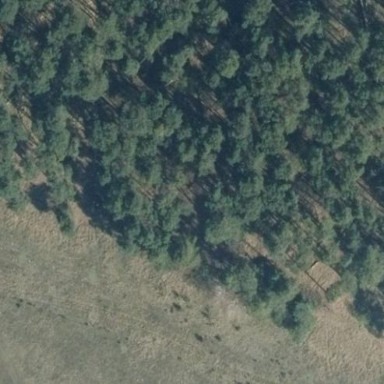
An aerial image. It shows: Forest area.